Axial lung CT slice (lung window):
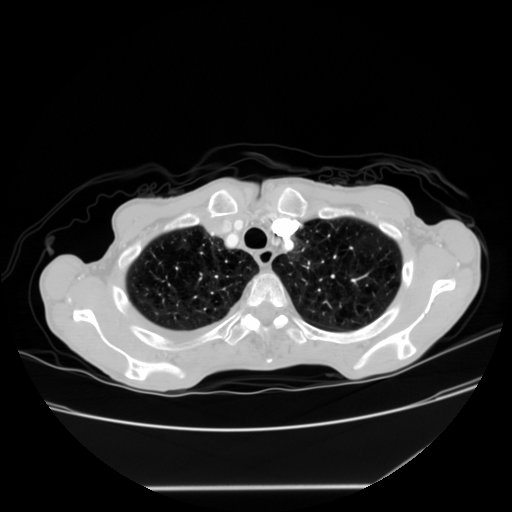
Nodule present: no